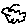
Label: cloud